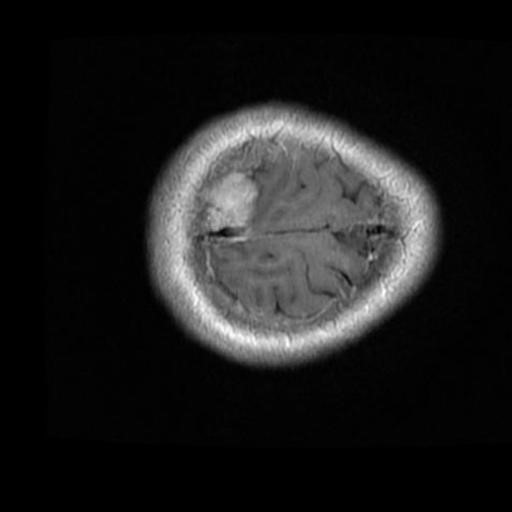
Label: brain_menin